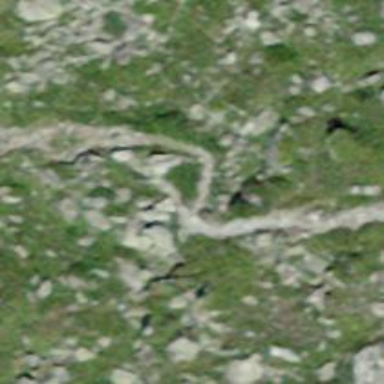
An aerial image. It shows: Path.